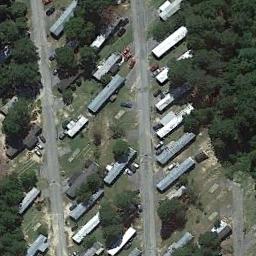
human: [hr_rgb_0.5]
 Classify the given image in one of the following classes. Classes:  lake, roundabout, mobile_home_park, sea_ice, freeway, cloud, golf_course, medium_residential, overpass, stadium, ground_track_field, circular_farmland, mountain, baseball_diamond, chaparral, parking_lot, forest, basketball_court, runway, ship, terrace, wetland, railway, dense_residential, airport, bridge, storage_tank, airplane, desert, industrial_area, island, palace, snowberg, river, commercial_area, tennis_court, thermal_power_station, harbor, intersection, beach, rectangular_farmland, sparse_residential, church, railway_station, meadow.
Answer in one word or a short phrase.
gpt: mobile_home_park